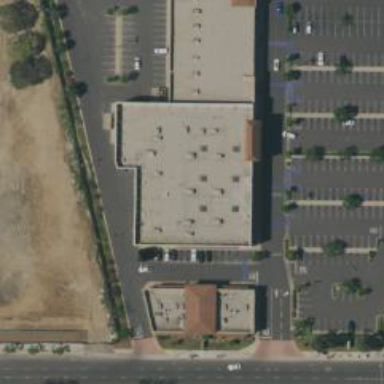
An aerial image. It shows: Retail building.